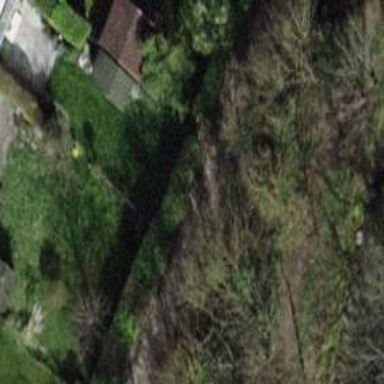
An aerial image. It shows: Fence.